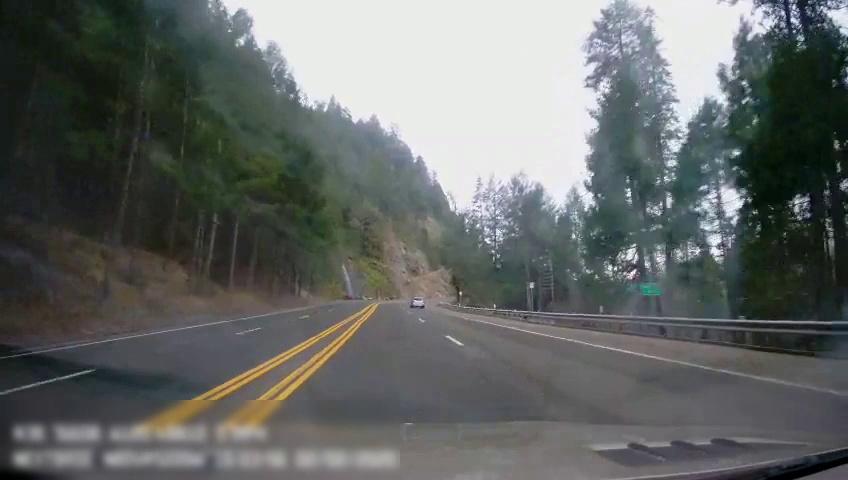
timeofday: Day
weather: Cloudy
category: Drivable Space
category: Vehicles | Car
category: Lanes | Alternate Lane
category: Lanes | Alternate Lane
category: Lanes | Alternate Lane
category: Lanes | Current Lane
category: Lanes | Current Lane
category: Lanes | Alternate Lane
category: Traffic | Signs